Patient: sex M, age 77
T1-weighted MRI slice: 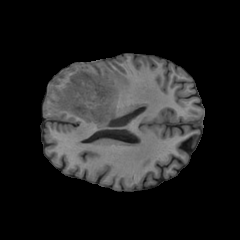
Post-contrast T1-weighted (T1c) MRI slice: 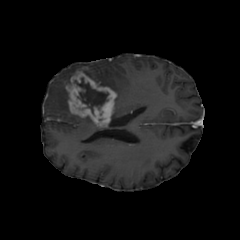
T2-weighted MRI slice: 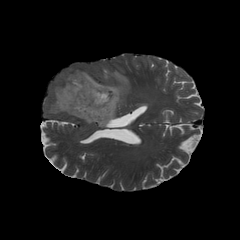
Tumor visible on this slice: yes
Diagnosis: Glioblastoma, IDH-wildtype
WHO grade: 4